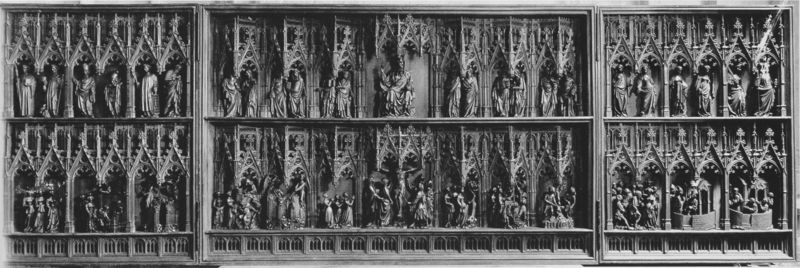
Titel: Hochaltar
Künstler: unbekannt
Standort: Hakendover (Belgien)
Institution: St. Salvatorskerk
Schlagwörter: flügel, gott, weiß, frauen, menschen, sitzen, grau, holz, männer, schwarz, alt, architektur, rahmen, stein, felder, kirche, figur, personen, gotik, skulptur, relief, giebel, figuren, thron, tafel, spitz, verzierung, plastik, foto, rechtecke, bögen, kreuz, schwarzweiss, quer, altar, schnitzerei, photo, fries, portal, skulpturen, gotisch, christus, kreuzigung, knieen, romanik, baldachin, könige, heilige, kirchlich, register, gothik, maria, reliefs, szenen, geschnitzt, details, dreiteilig, miniaturen, fialen, krabben, retabel, schnitzaltar, schnitzkunst, stifter, mitteltafel, triptychon, heiligenleben, glau, gespränge, heiligengeschichte, klappaltar, holzschnitzerei, päpste, holzschnitzaltar, mehrflügelig